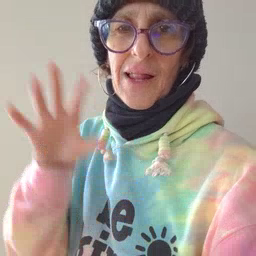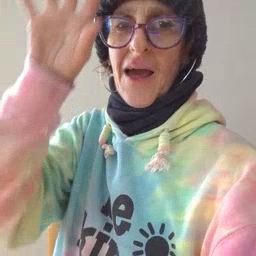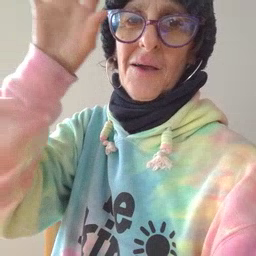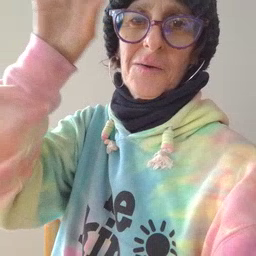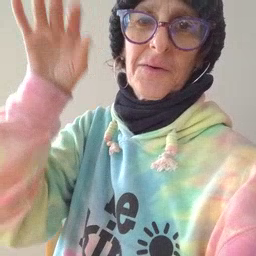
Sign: cloud